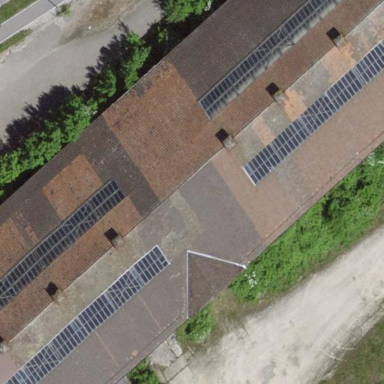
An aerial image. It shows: Building with gabled roof.